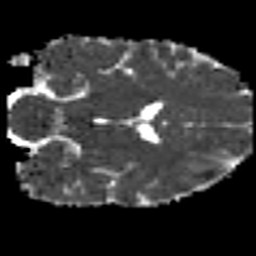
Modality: MD
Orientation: coronal
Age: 44
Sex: female
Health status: ill
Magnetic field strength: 3 T
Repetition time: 8.4 s
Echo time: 0.0926 s